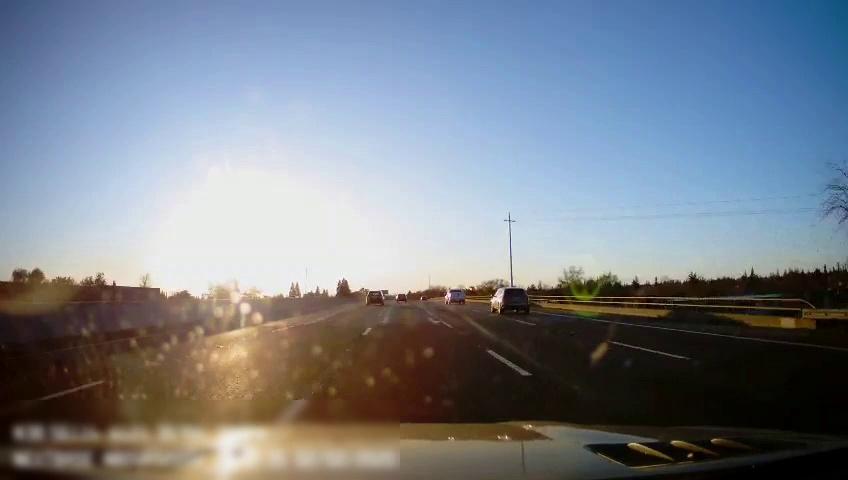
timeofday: Day
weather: Sunny
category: Drivable Space
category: Vehicles | Truck
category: Vehicles | SUV
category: Vehicles | Car
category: Vehicles | SUV
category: Lanes | Alternate Lane
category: Lanes | Alternate Lane
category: Lanes | Current Lane
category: Lanes | Current Lane
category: Lanes | Alternate Lane
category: Lanes | Alternate Lane